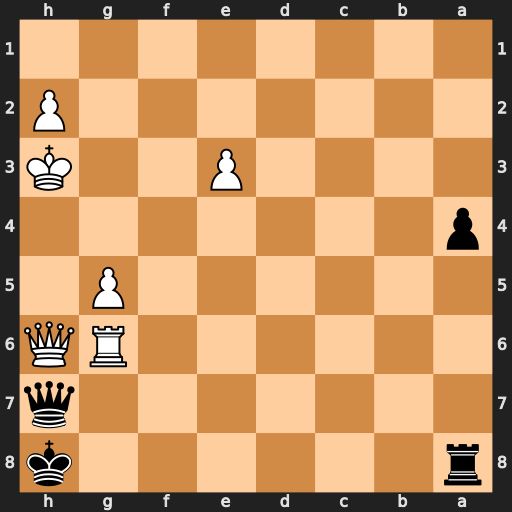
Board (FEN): r6k/7q/6RQ/6P1/p7/4P2K/7P/8
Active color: b
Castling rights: -
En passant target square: -
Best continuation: a3 Kg3 Qxh6